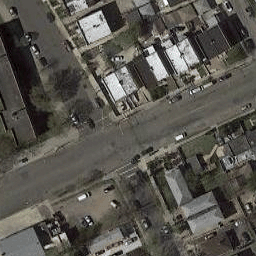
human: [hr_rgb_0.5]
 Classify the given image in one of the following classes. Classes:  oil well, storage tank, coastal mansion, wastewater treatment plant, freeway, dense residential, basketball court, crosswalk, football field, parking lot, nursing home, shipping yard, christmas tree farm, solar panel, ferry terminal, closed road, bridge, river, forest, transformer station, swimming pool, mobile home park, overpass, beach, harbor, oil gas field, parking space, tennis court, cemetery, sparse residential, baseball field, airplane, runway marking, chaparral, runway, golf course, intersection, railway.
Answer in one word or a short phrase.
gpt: intersection